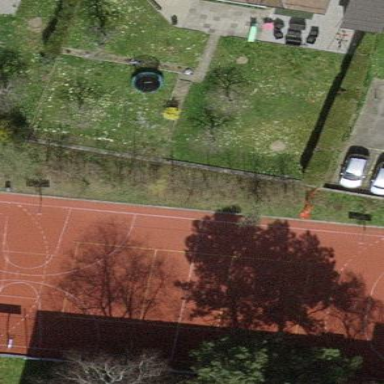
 suitable for basketball and other sports activities."